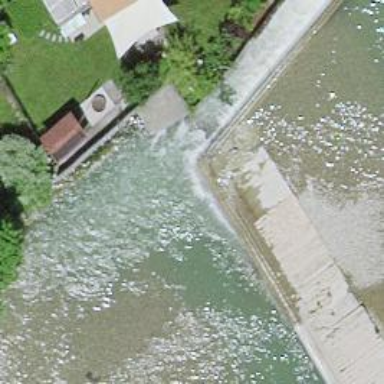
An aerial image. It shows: Weir along the waterway.